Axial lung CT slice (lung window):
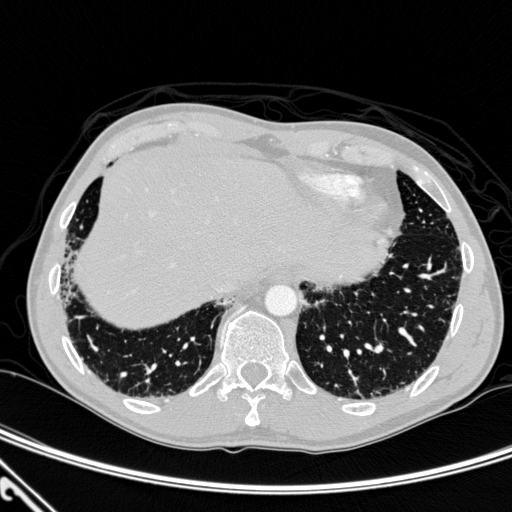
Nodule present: no